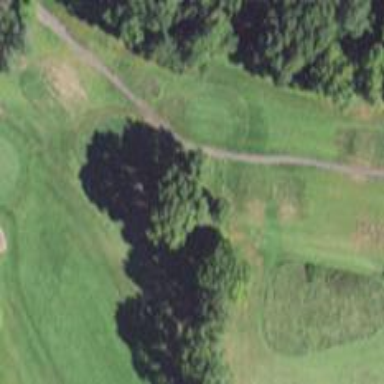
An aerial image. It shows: Path for both roads and golfers.